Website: ulta-beauty
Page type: billing-address
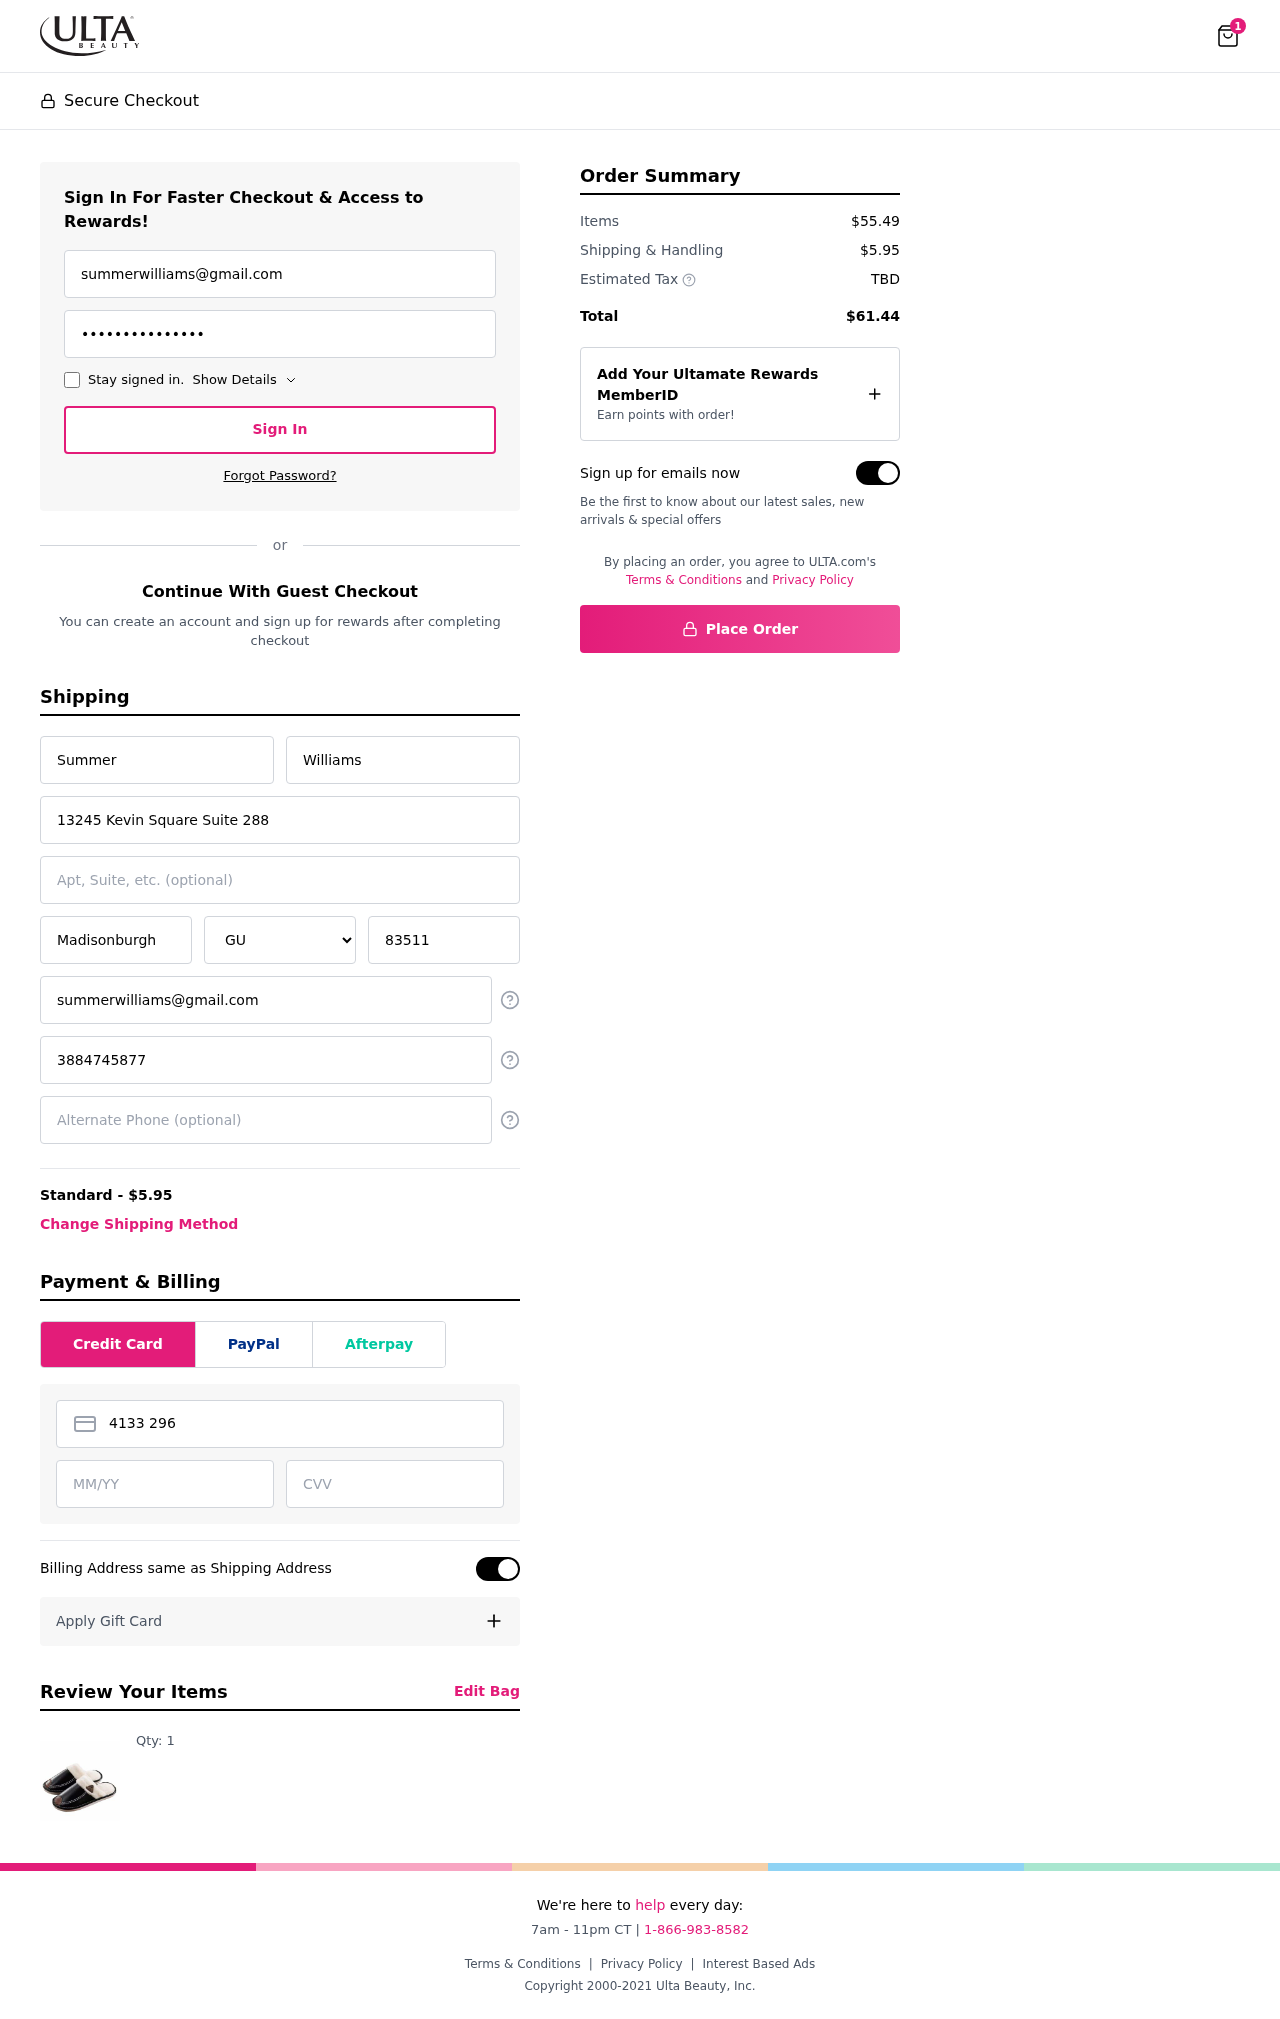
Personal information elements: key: PII_STATE
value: GU
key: PII_EMAIL
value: summerwilliams@gmail.com
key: PII_FIRSTNAME
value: Summer
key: PII_LASTNAME
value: Williams
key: PII_STREET
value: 13245 Kevin Square Suite 288
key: PII_CITY
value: Madisonburgh
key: PII_POSTCODE
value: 83511
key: PII_PHONE
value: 3884745877
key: PII_CARD_NUMBER
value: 4133 2963 3152 6414
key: PII_CARD_EXPIRY
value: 12/30
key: PII_CARD_CVV
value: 421
Product elements: key: PRODUCT1_QUANTITY
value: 1
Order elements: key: ORDER_NUM_ITEMS
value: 1
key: ORDER_SHIPPING_COST
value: $5.95
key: ORDER_SUBTOTAL
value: $55.49
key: ORDER_TOTAL
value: $61.44